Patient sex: M
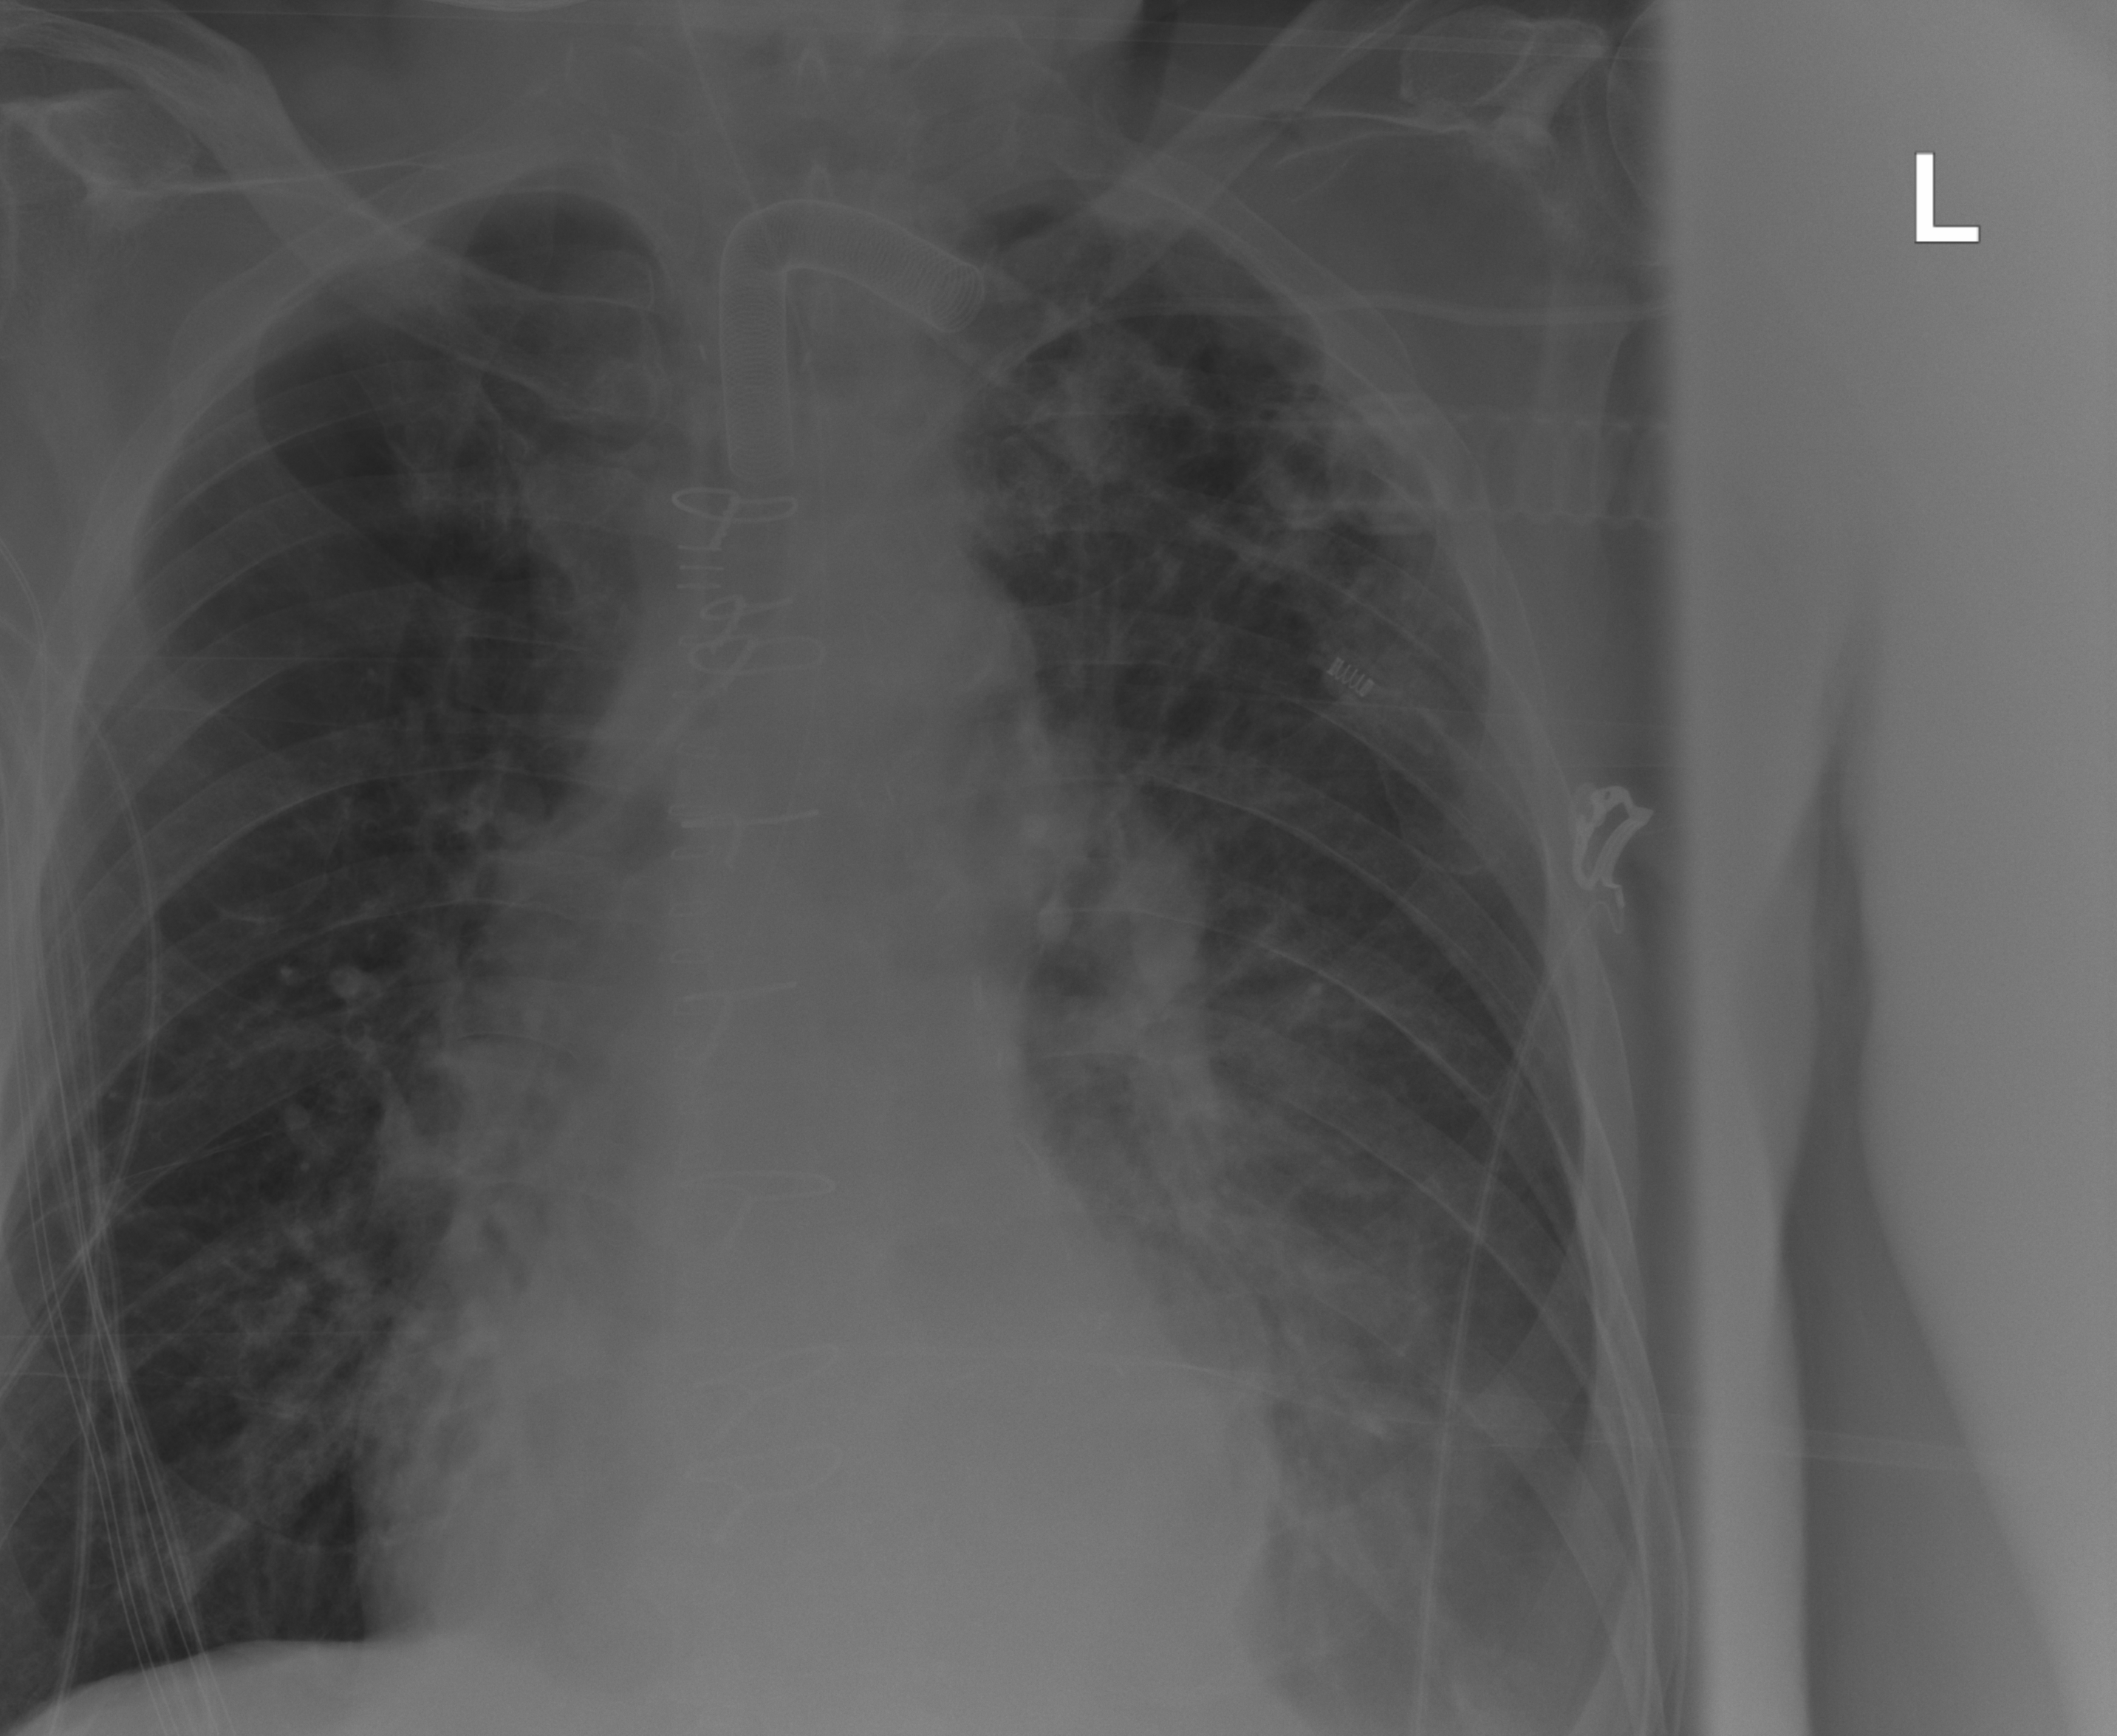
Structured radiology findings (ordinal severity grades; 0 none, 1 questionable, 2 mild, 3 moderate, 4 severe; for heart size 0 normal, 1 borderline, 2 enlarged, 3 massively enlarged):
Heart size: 1
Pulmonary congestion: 0
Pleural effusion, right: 0
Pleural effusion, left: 2
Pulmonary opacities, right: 0
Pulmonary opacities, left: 0
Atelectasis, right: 0
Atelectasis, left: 0